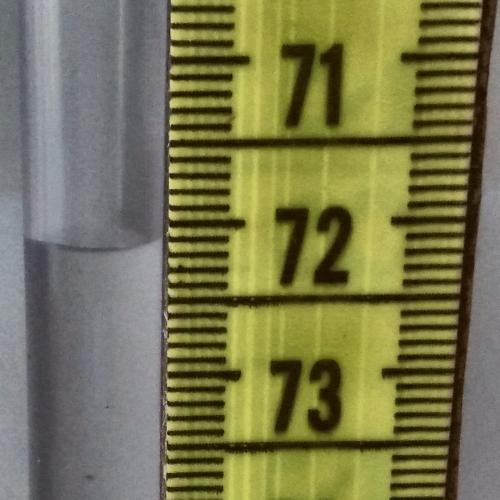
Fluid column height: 72.1 cm